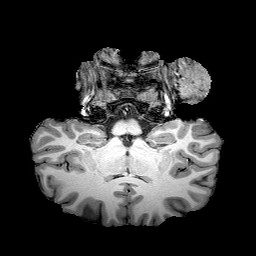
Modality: T1w
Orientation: sagittal
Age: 28
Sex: male
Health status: healthy